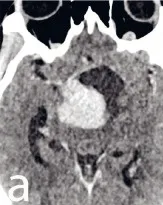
Contrast-enhanced CT scan ,. The ventral cystic portion is hypointense on T1-WI and hyperintense on T2-WI, while the dorsal solid portion is isointense to grey matter in both T1- and T2-WIs, and enhances intensely in CECT.
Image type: radiology (ct)